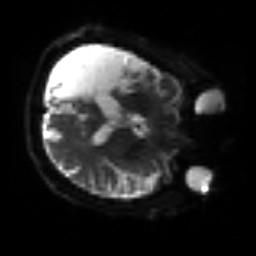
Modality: sbref
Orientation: axial
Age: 58
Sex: male
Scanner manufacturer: siemens
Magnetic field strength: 3 T
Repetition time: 3.2 s
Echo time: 0.081 s